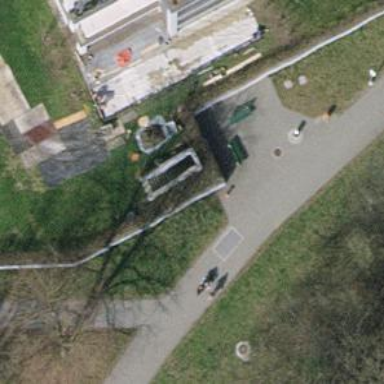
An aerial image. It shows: Bench for seating.